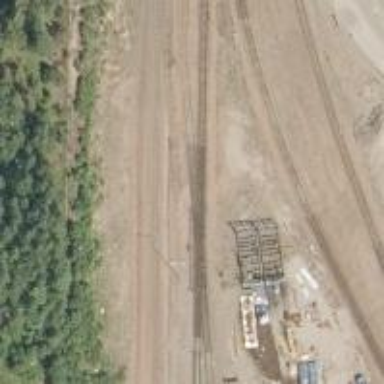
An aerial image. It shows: Rail spur service.